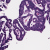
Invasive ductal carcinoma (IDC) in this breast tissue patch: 0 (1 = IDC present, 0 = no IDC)